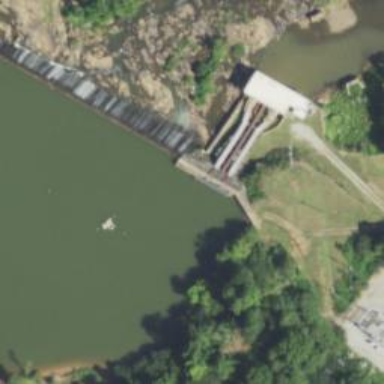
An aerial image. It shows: Dam along waterway.